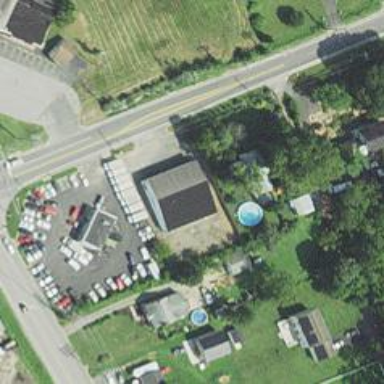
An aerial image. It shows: Healthcare clinic.